Field crop: maize
Growth stage: 2
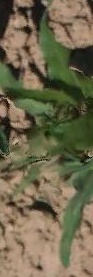
Species: maize